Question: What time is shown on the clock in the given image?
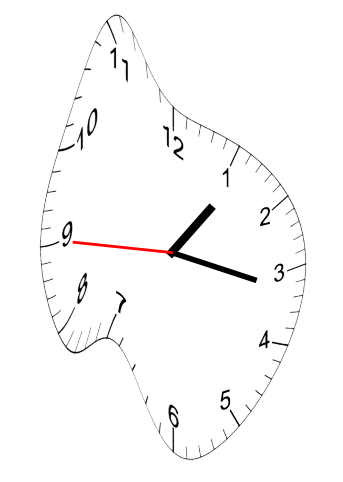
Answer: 01:16:45